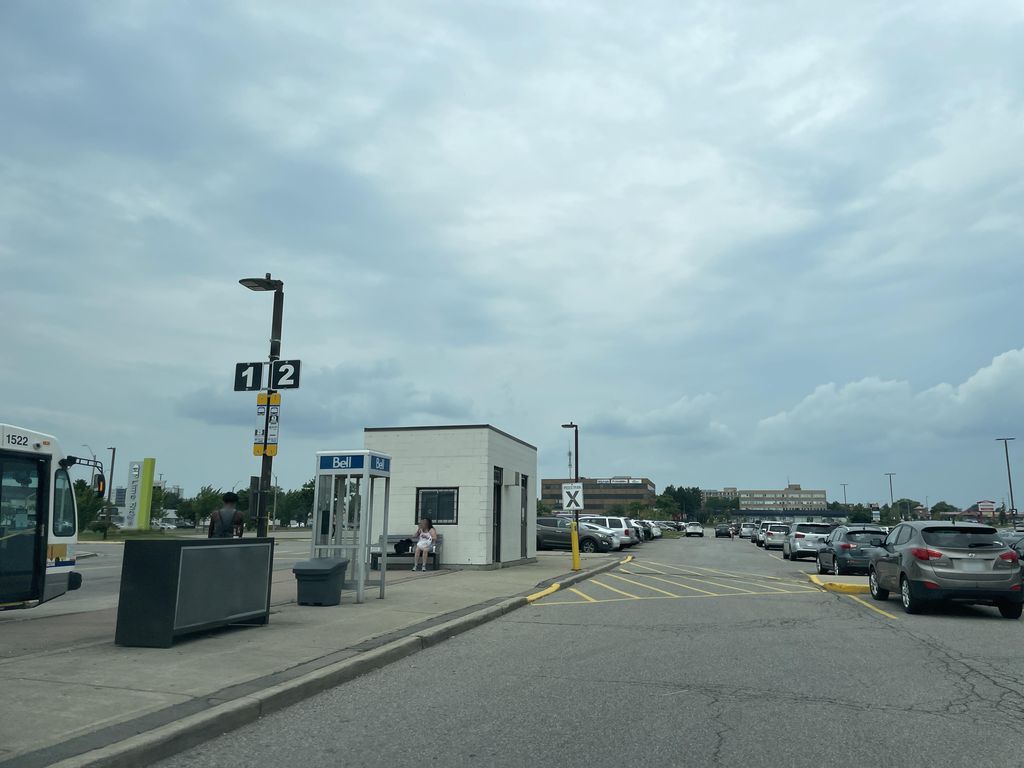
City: hamilton